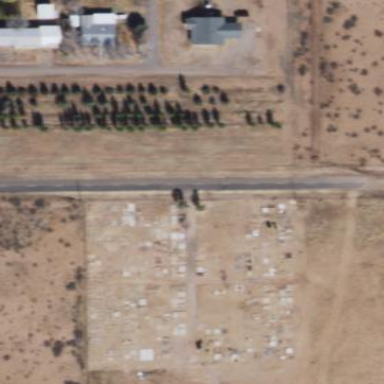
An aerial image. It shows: Cemetery enclosed by fence.